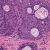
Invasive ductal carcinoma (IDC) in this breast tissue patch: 0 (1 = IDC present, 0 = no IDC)